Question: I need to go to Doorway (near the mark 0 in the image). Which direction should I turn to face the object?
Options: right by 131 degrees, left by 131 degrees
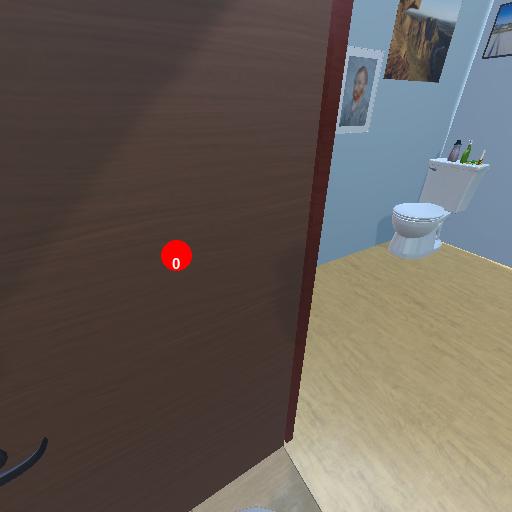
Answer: right by 131 degrees